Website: macys
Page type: billing-address
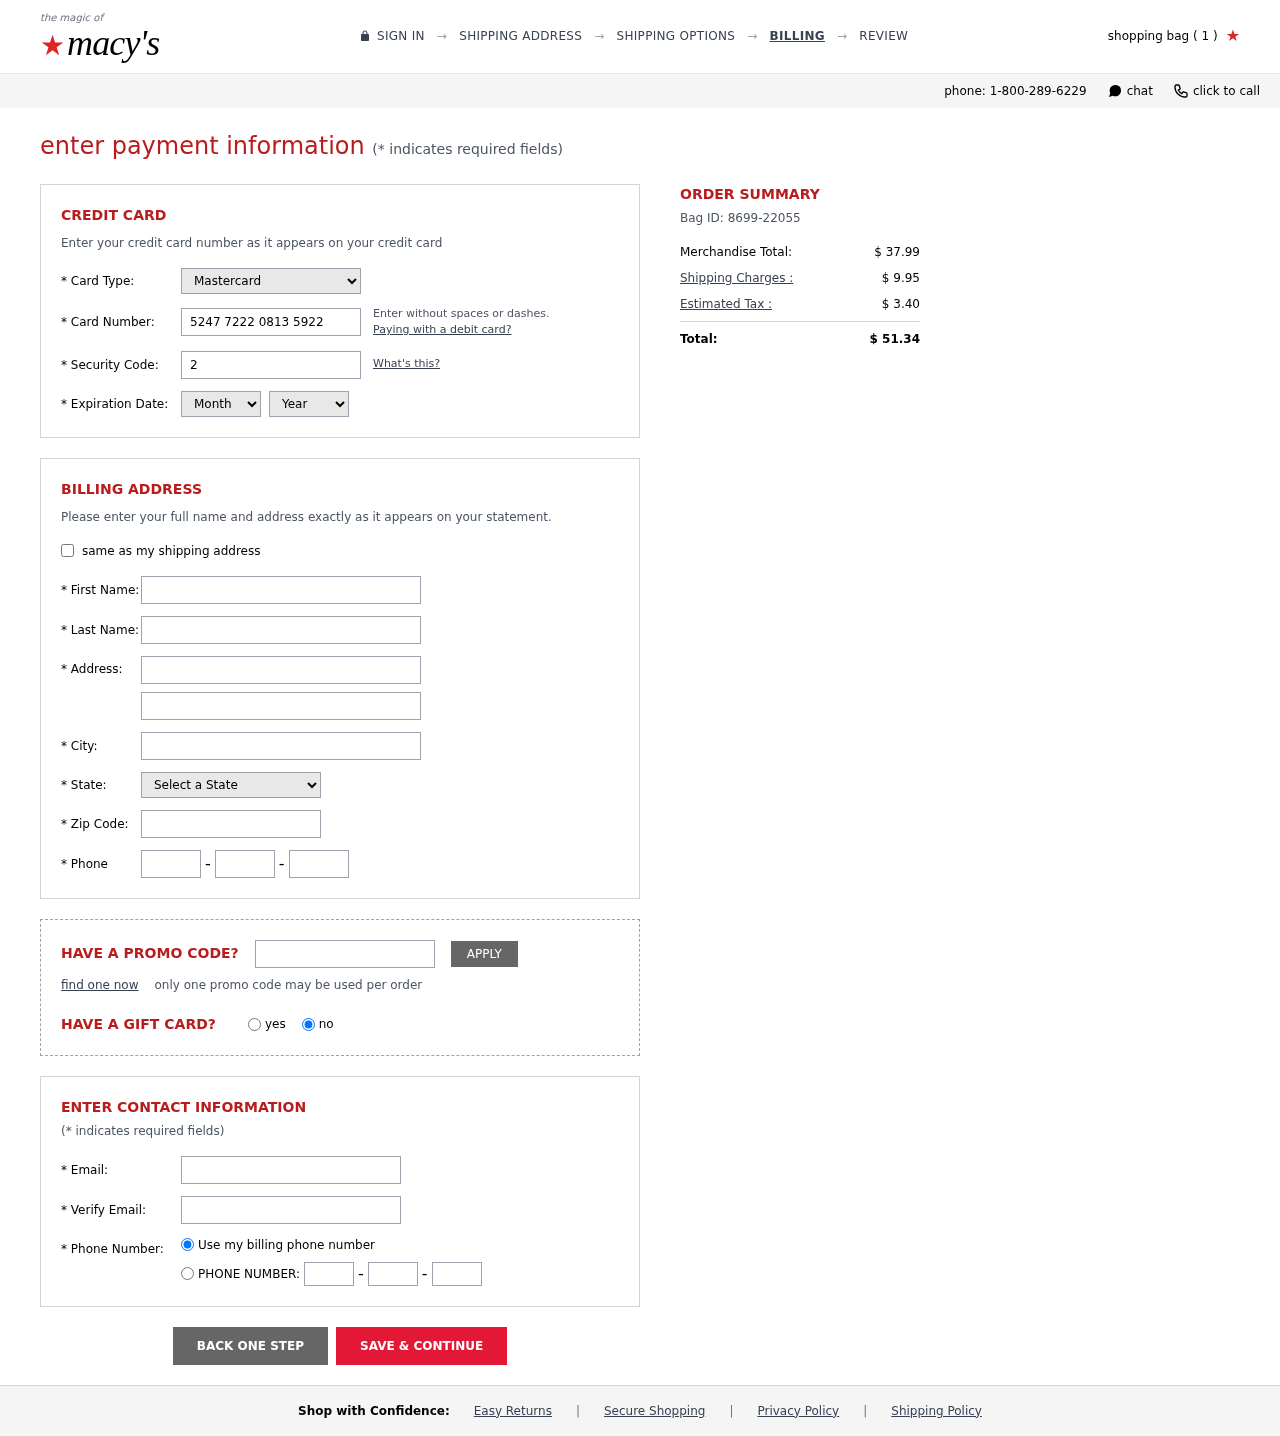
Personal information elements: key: PII_CARD_CVV
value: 262
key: PII_CARD_EXPIRY_MONTH
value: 02
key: PII_CARD_EXPIRY_YEAR
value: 28
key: PII_CARD_NUMBER
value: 5247 7222 0813 5922
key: PII_CARD_TYPE
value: Mastercard
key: PII_CITY
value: Port David
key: PII_EMAIL
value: davidruiz@gmail.com
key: PII_FIRSTNAME
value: David
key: PII_LASTNAME
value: Ruiz
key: PII_PHONE_AREA
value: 443
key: PII_PHONE_PREFIX
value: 376
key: PII_PHONE_SUFFIX
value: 0070
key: PII_POSTCODE
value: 08168
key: PII_STATE_ABBR
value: MH
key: PII_STREET
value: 88949 Davis Trail Suite 612
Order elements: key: ORDER_NUM_ITEMS
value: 1
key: ORDER_ID
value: Bag ID: 8699-22055
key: ORDER_SUBTOTAL
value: $ 37.99
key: ORDER_SHIPPING_COST
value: $ 9.95
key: ORDER_TAX
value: $ 3.40
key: ORDER_TOTAL
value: $ 51.34